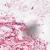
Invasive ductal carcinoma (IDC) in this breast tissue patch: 0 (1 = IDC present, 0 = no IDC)